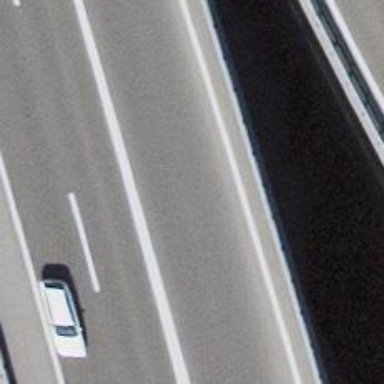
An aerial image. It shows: Bridge over motorway link with asphalt surface.